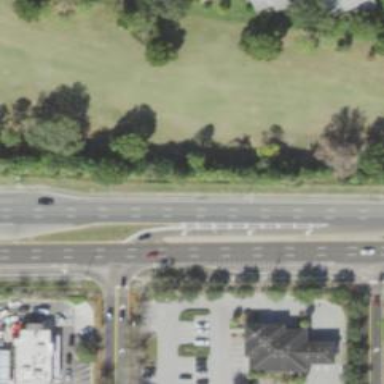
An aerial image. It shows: Primary link road with asphalt surface.